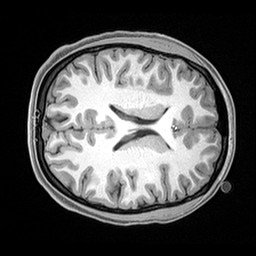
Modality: T1w
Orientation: axial
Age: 21
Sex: female
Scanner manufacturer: siemens
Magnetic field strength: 3 T
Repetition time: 2.4 s
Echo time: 0.00217 s